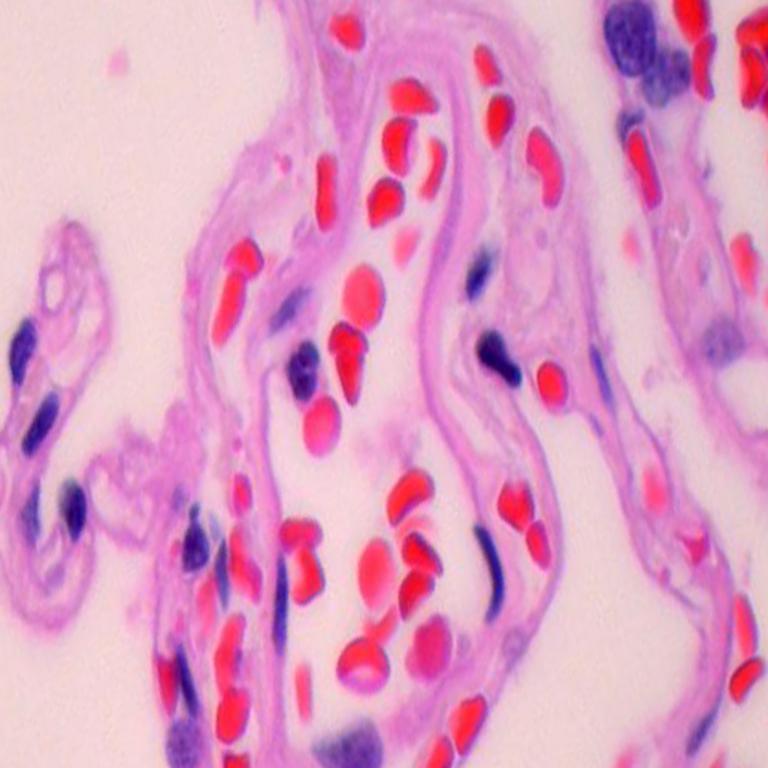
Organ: lung
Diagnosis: benign